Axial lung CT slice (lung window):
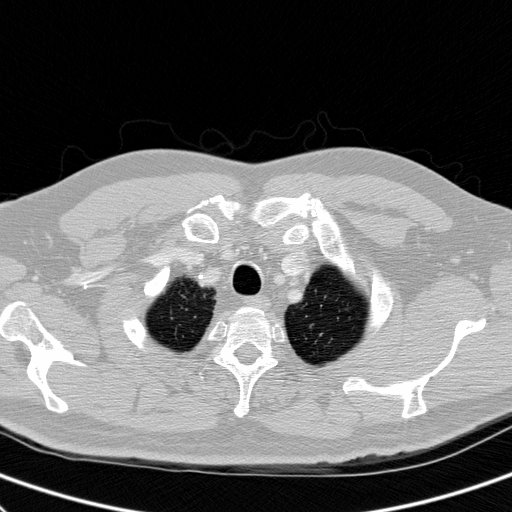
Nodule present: no